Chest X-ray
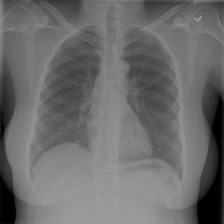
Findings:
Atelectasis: negative
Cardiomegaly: negative
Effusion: negative
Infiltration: positive
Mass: negative
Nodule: negative
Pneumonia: negative
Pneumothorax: negative
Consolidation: negative
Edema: negative
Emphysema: negative
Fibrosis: negative
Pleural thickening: negative
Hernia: negative